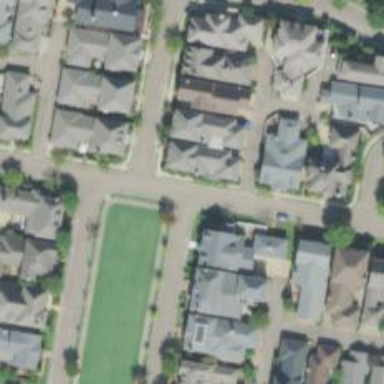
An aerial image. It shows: Residential road.